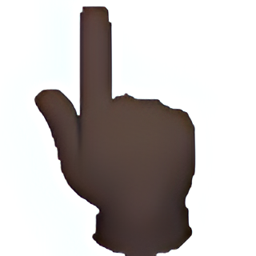
Name: white up pointing backhand index
Emoji: 👆🏿
Group: People & Body
Sub-group: hand-single-finger